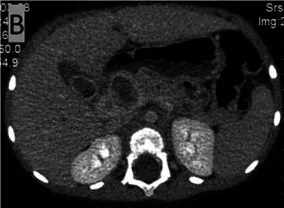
CT and MR results before radical surgery. (A,C,E) CT scan of the abdomen and pelvis with intravenous contrast agent showing an ill-defined 2.9 cm. X 2.8 cm mass with delayed enhancement of the uncinate process with proximal dilatation.
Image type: radiology (ct)